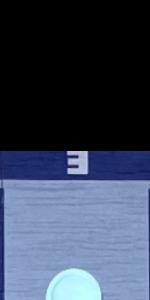
Label: Empty